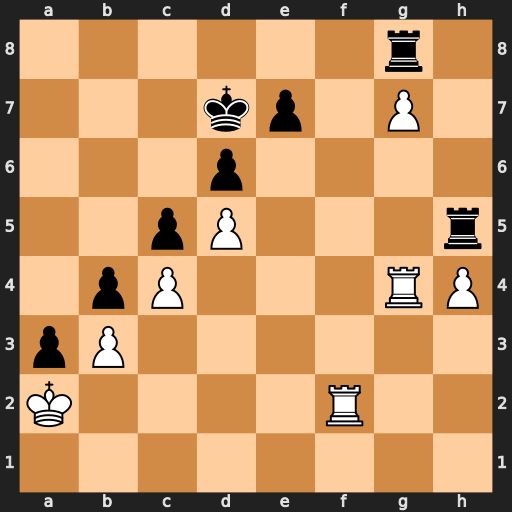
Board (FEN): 6r1/3kp1P1/3p4/2pP3r/1pP3RP/pP6/K4R2/8
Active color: w
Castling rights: -
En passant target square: -
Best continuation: Rf8 Rxh4 Rxh4